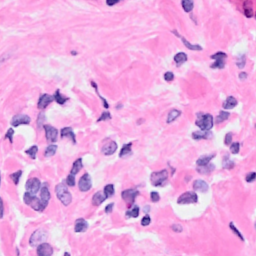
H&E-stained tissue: Breast